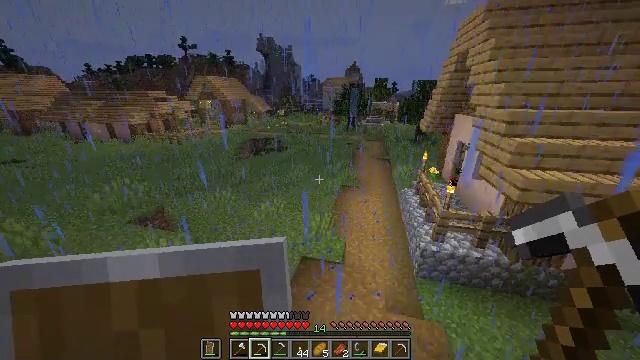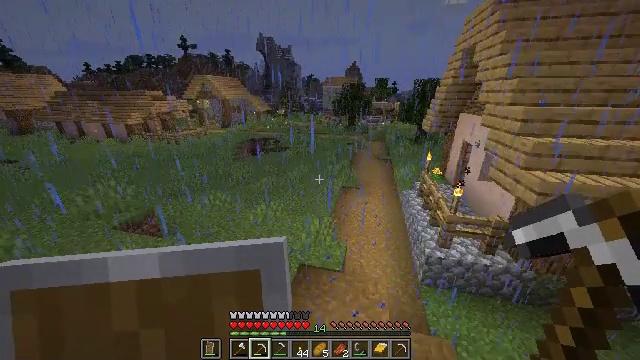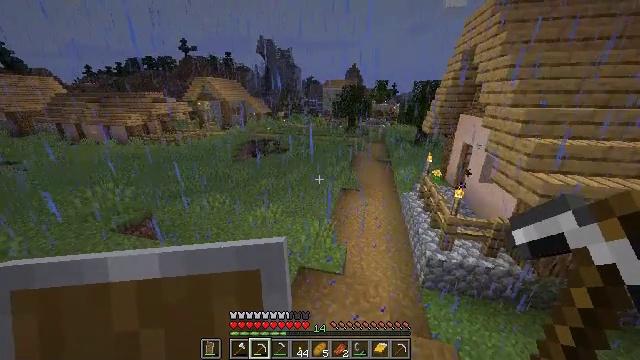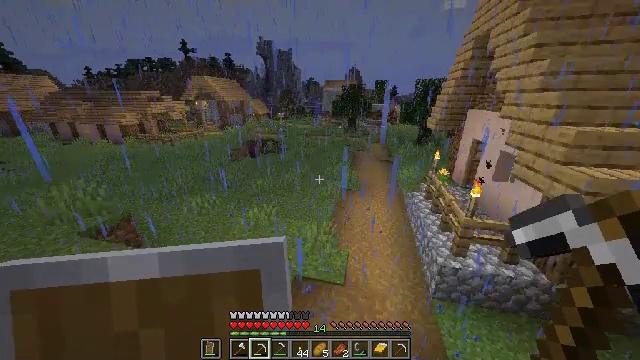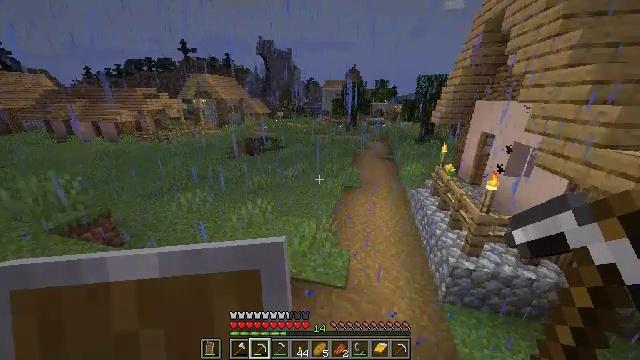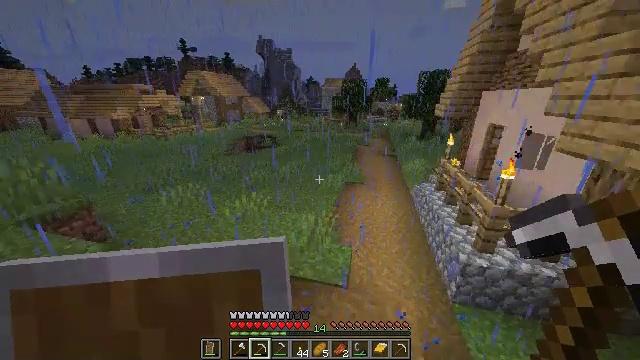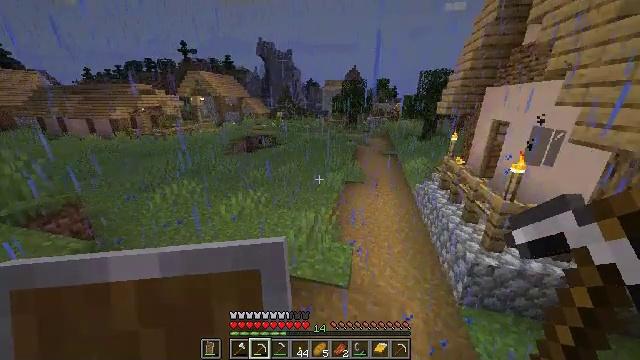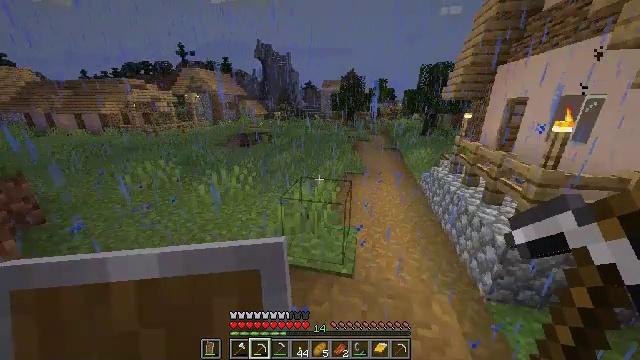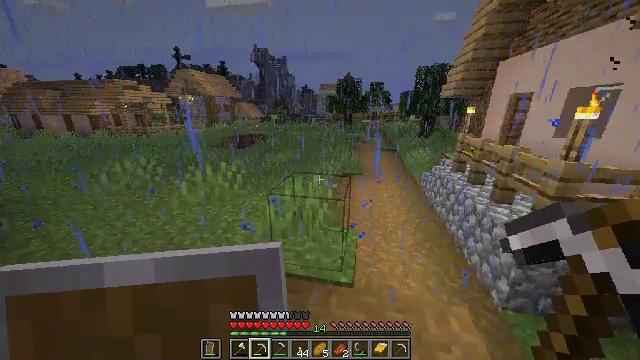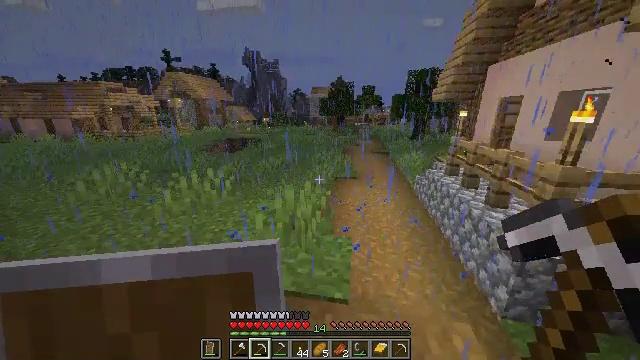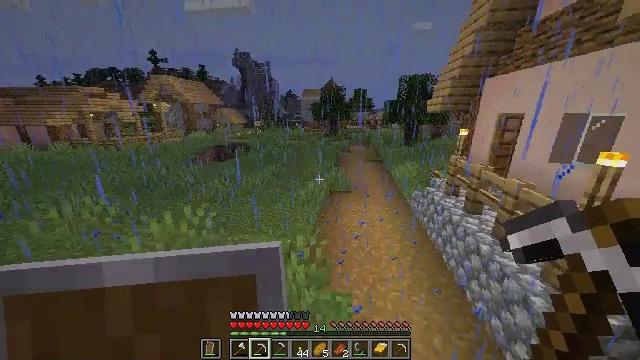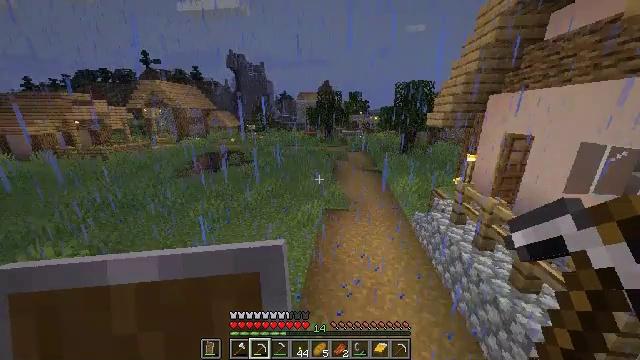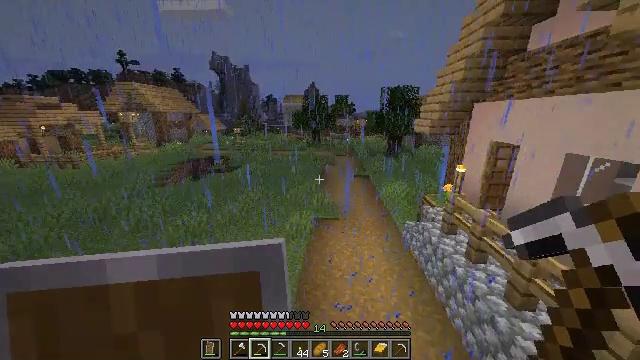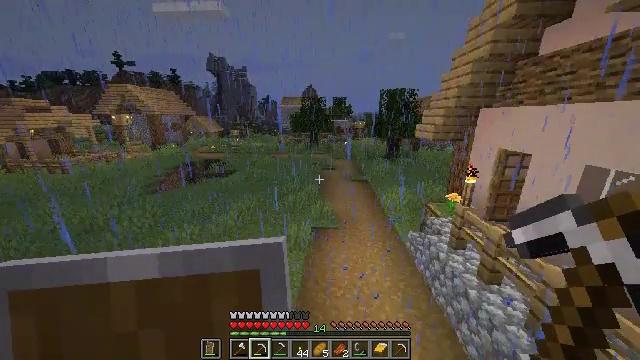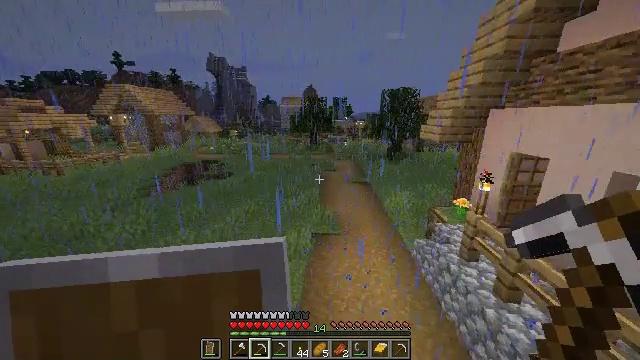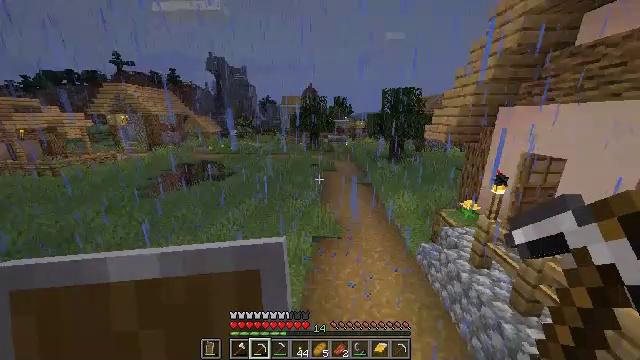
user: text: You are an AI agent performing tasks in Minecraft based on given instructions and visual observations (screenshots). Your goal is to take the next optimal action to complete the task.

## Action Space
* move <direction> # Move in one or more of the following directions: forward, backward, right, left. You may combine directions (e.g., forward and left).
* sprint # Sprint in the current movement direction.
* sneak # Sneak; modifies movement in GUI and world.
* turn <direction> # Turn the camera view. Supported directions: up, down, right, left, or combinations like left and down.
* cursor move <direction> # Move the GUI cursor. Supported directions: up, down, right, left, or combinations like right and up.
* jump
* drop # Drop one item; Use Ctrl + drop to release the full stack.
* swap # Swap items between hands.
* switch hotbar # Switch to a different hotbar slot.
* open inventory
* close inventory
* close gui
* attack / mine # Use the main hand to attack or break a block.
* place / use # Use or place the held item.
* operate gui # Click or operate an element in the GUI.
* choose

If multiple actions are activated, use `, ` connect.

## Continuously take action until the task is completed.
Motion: motion action
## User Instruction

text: Remove the yellow bed.
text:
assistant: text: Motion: move forward, sprint, jump
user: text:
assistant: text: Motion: move forward, sprint, jump
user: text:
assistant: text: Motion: move forward, sprint, jump
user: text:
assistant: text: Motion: move forward, sprint, jump
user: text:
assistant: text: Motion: move forward, sprint, jump
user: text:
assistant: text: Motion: move forward, sprint, jump
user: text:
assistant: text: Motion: move forward, sprint, jump
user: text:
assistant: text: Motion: move forward, sprint, turn up, jump
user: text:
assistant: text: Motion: move forward, sprint, turn right, jump
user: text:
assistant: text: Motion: move forward, sprint, turn right, jump
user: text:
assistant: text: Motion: move forward, sprint, turn right, jump
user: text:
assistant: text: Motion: move forward, sprint, turn right, jump
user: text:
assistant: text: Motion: move forward, sprint, jump
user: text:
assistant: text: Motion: move forward, sprint, jump
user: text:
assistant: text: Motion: move forward, sprint, jump
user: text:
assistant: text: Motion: move forward, sprint, jump
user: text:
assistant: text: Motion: move forward, sprint, jump
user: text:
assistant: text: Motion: move forward, sprint, turn right, jump
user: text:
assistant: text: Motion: move forward, sprint, turn right, jump
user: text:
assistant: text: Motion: move forward, sprint, turn right, jump
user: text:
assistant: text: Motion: move forward, sprint, jump
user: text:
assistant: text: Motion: move forward, sprint, jump
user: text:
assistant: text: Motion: move forward, sprint, turn right, jump
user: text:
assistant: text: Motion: move forward, sprint, turn right, jump
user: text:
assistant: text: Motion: move forward, sprint, turn right and up, jump
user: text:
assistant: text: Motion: move forward, sprint, turn right, jump
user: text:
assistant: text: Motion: move forward, sprint, turn right, jump
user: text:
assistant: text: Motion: move forward, sprint, jump
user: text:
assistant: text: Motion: move forward, sprint, turn right, jump
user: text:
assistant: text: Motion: move forward, sprint, turn right, jump